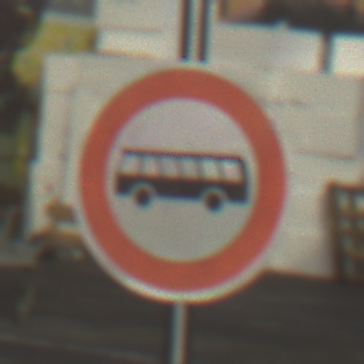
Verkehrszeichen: VerbotKraftomnibusse
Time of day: MorningAfternoon
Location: Outdoor (Urban)
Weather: PartlyCloudy
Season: NotSpecified
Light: Natural